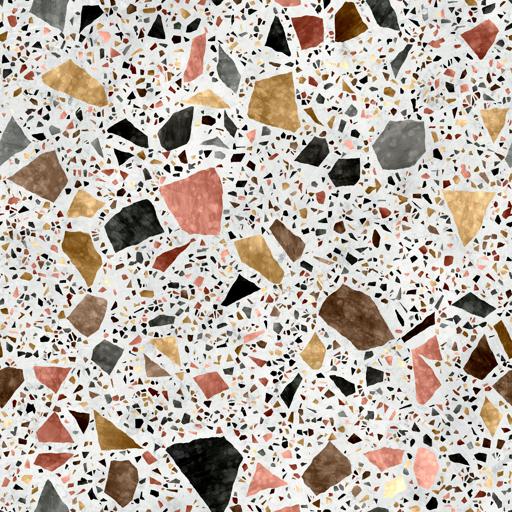
Tags: colorful terrazzo white